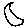
Label: moon